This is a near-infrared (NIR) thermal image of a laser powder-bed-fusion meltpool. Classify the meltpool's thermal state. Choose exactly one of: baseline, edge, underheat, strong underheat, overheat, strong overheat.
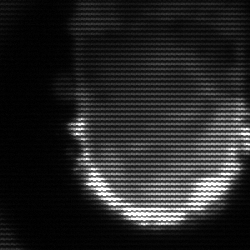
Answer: baseline